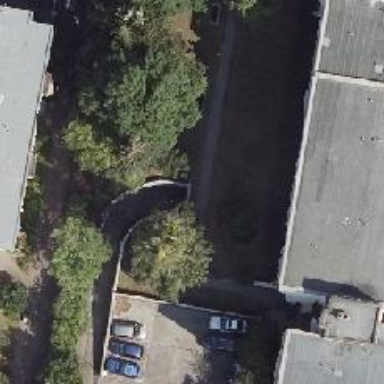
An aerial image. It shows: Parking entrance.